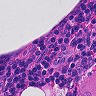
Metastatic tissue present: no